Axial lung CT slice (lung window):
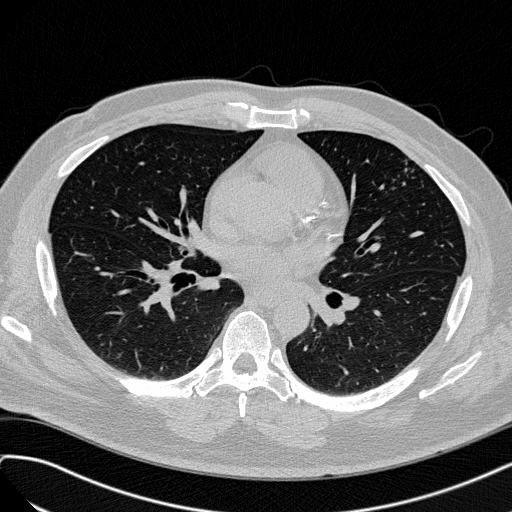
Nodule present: no